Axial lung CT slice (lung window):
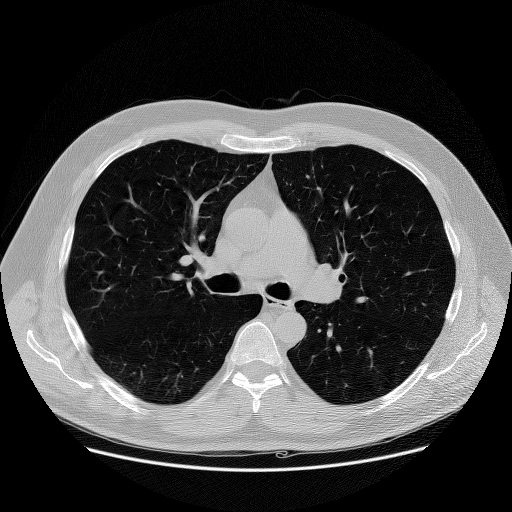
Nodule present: no